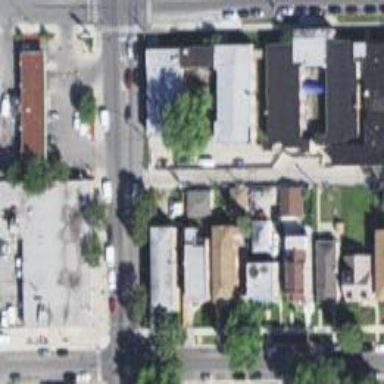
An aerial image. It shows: Alley classified as service road.